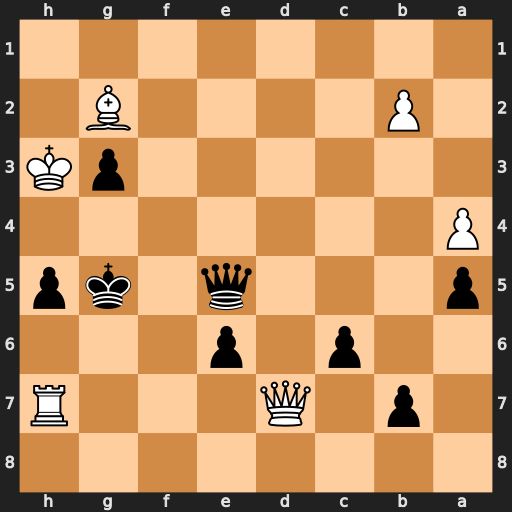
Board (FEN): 8/1p1Q3R/2p1p3/p3q1kp/P7/6pK/1P4B1/8
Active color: b
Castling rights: -
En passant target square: -
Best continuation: Qf5+ Kxg3 Qf4+ Kh3 Qh4#